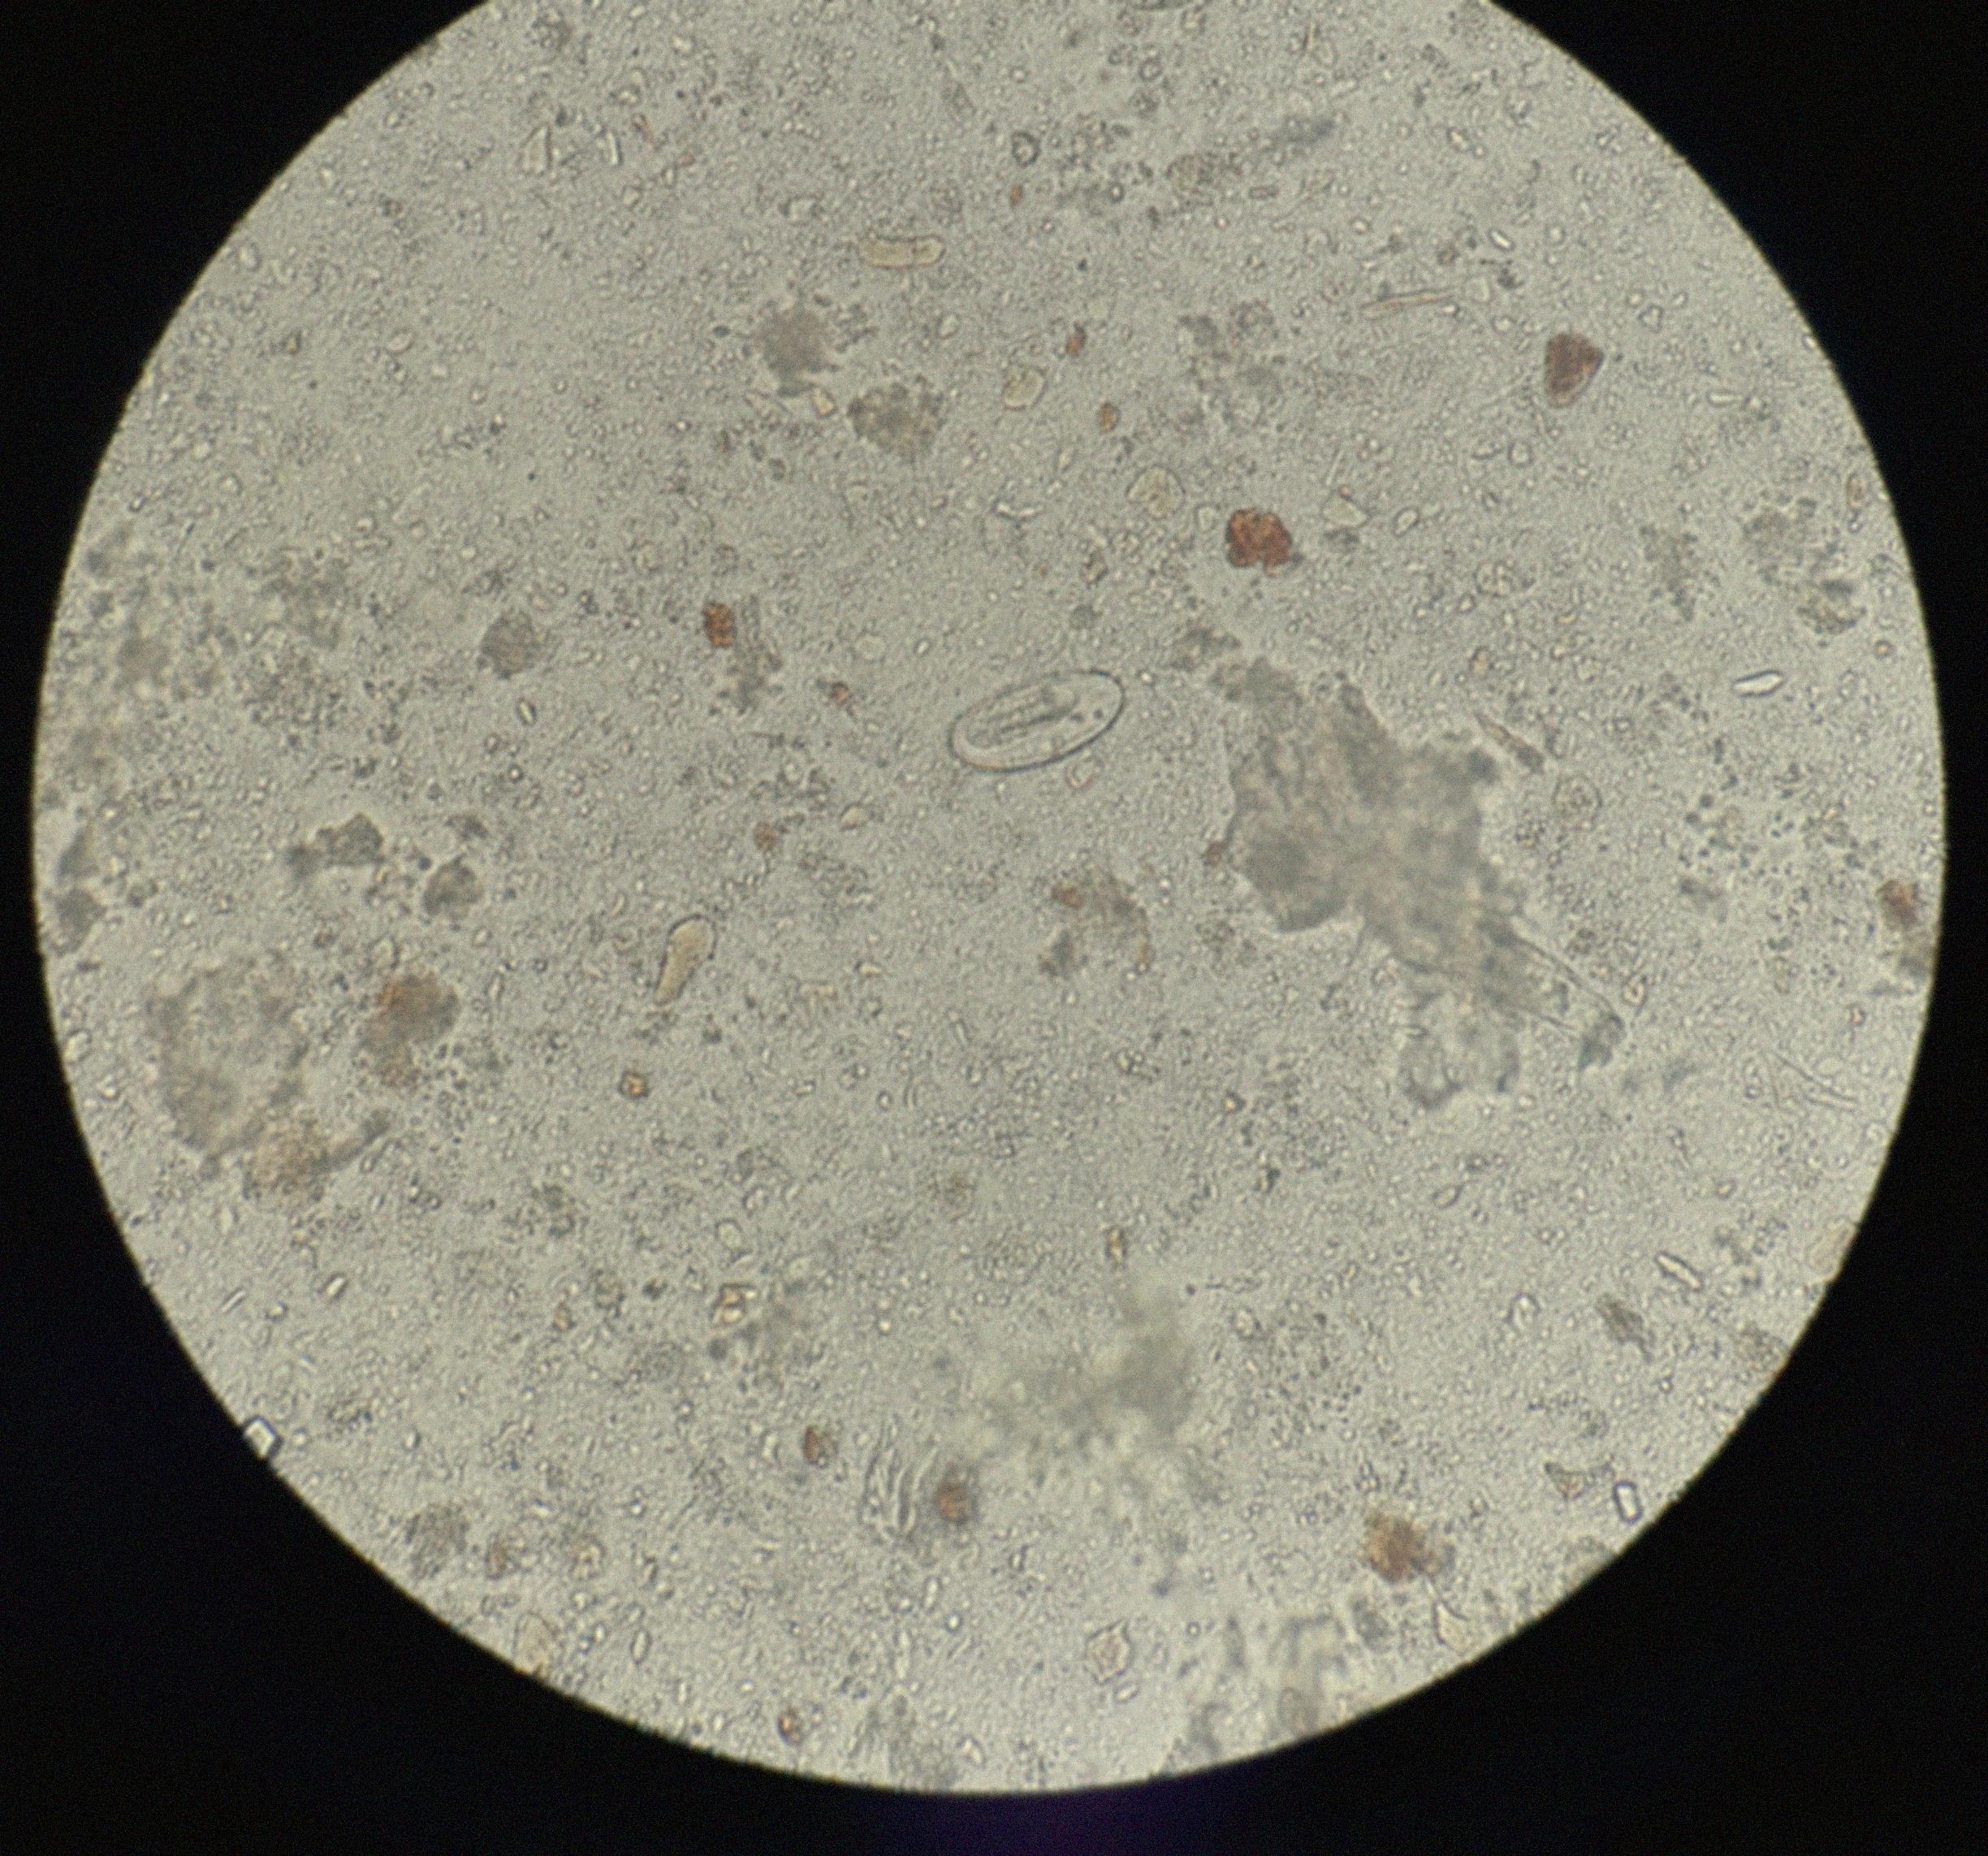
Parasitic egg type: Enterobius vermicularis